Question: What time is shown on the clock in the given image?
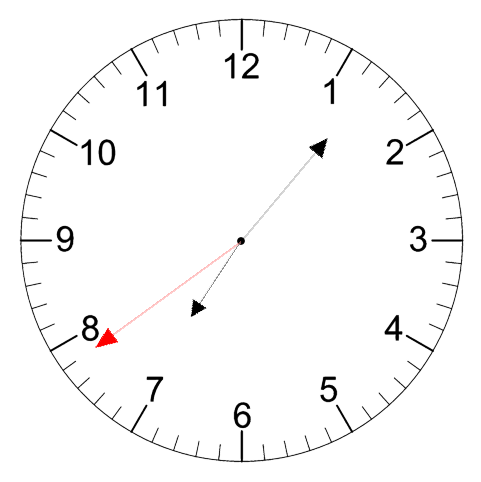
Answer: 07:06:39